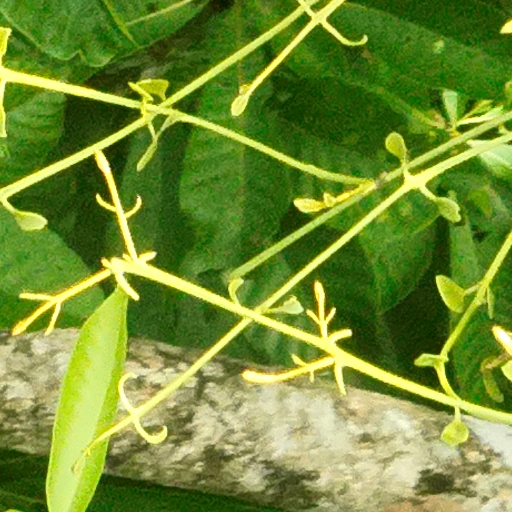
Species: Alseis blackiana
GBIF accepted scientific name: Alseis blackiana
Crown area (m\u00b2): 77.765